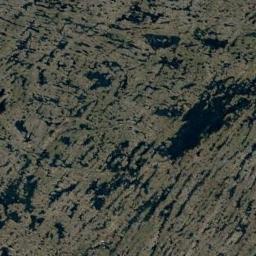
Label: wetland